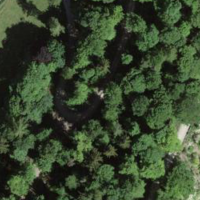
EUNIS habitat code: 41
Species observed at this site:
Euphorbia cyparissias